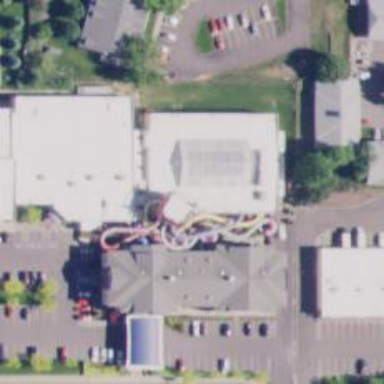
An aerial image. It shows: Water park.